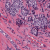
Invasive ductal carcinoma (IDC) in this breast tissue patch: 1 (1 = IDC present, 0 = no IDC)